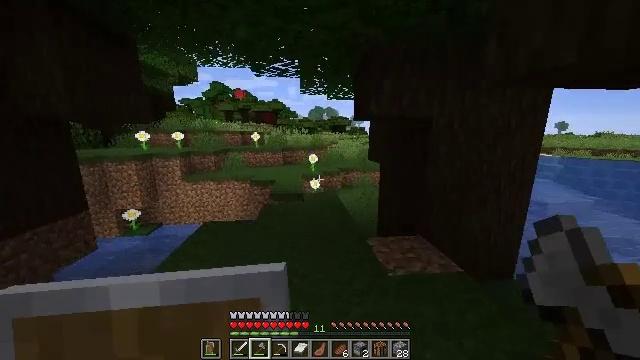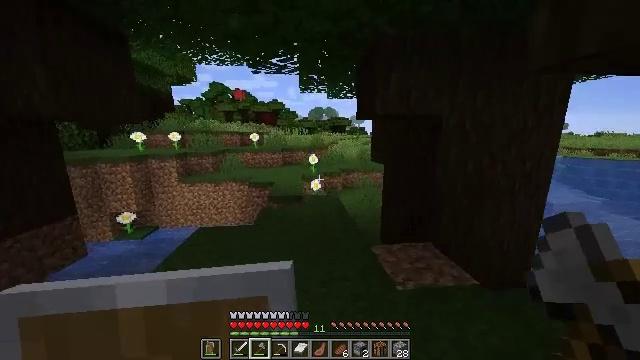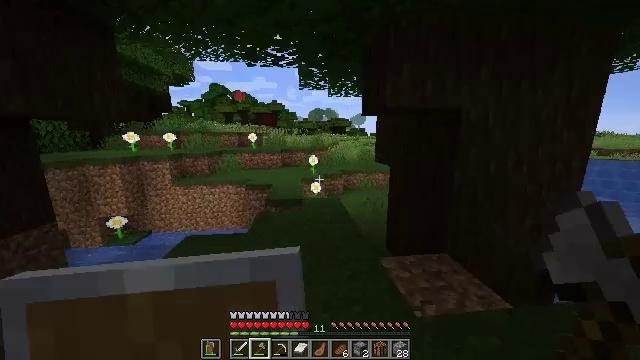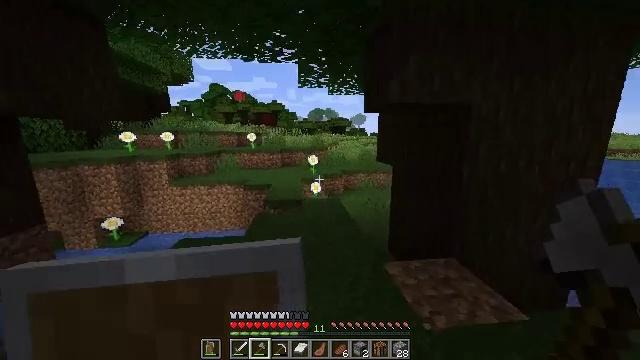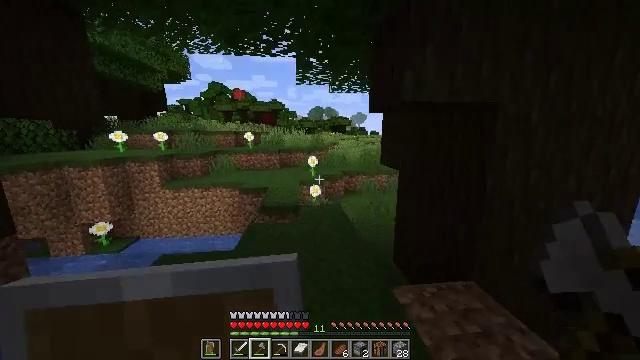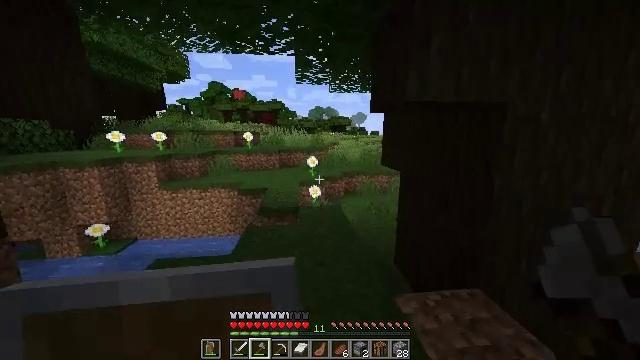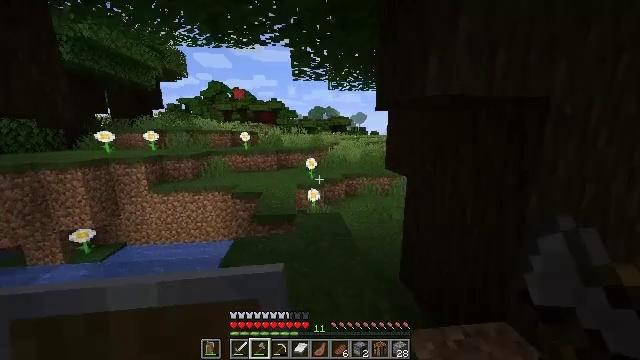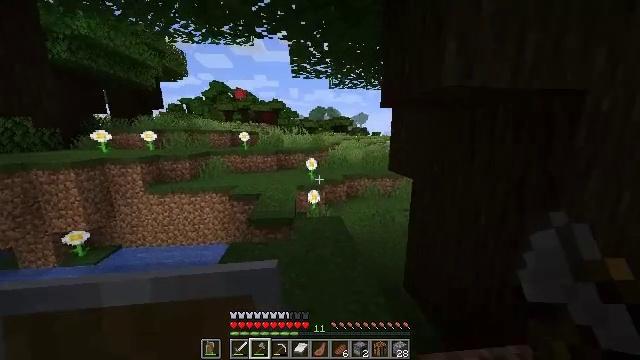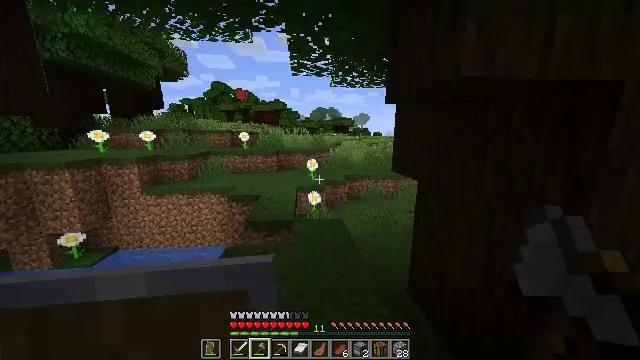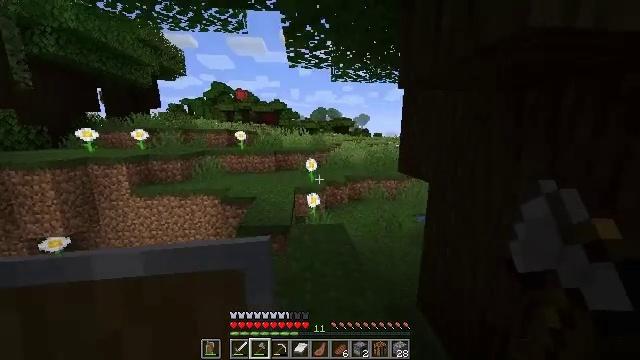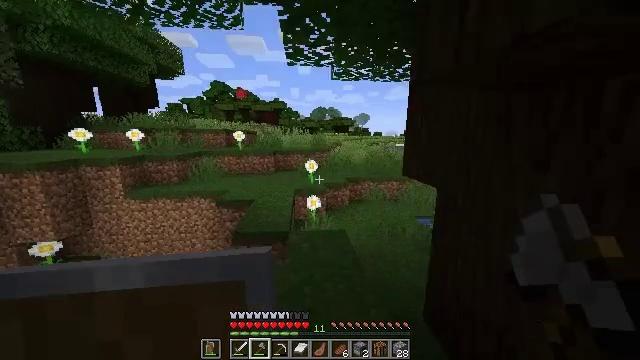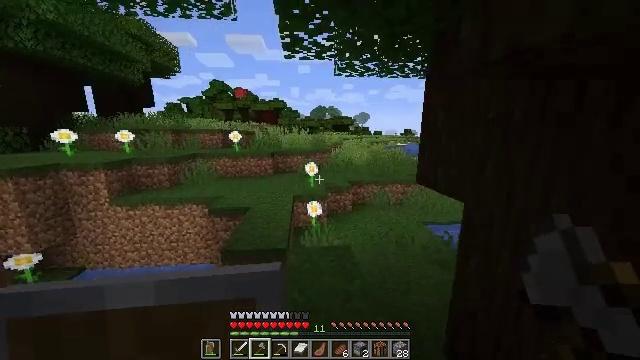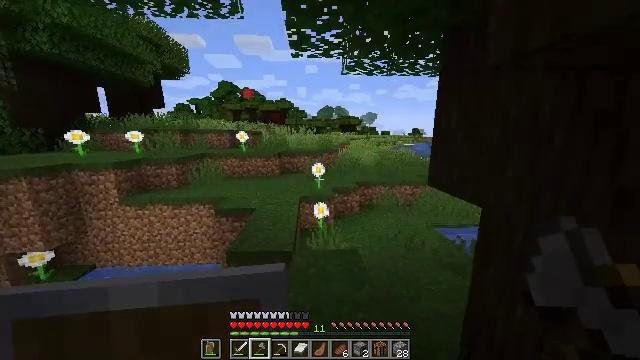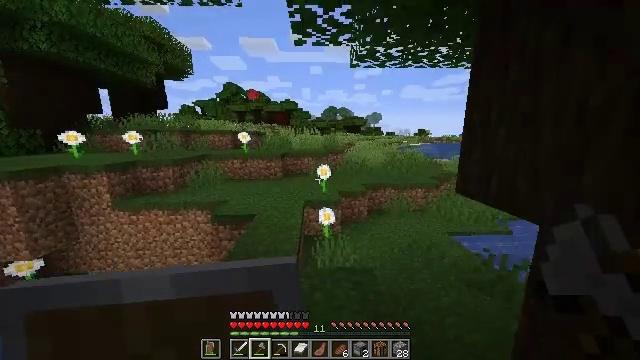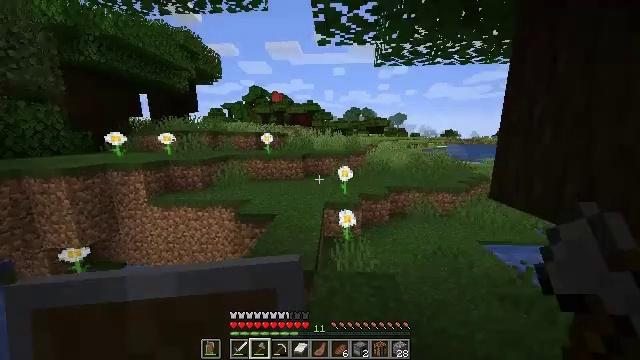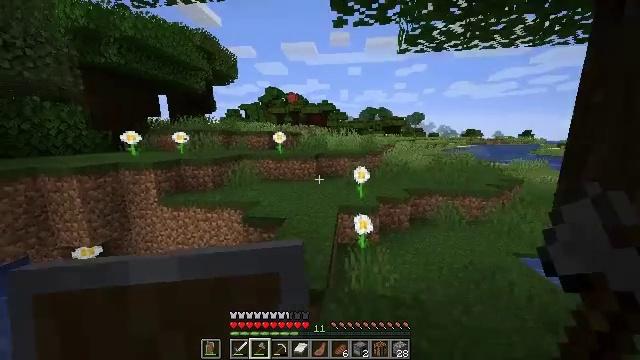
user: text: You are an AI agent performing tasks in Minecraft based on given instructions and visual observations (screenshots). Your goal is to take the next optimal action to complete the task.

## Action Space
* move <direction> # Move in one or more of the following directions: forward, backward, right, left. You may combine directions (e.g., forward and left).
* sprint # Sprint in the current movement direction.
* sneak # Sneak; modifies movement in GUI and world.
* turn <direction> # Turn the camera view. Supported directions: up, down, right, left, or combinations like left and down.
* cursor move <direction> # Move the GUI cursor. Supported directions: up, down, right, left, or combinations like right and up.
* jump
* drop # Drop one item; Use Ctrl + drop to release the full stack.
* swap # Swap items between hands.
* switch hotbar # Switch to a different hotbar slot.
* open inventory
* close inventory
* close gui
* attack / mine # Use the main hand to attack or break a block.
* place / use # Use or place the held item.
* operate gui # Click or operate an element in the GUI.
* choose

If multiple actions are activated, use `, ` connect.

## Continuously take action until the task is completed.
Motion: motion action
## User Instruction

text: Drop a spider eye.
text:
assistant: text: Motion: move forward
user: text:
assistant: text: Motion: move forward
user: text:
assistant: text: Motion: move forward
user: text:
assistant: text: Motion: move forward
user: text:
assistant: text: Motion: move forward
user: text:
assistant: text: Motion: move forward
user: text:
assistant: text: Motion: move forward
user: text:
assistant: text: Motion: move forward
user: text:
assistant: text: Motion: move forward
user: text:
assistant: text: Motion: move forward
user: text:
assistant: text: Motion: move forward
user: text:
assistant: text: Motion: move forward, turn left
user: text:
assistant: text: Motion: move forward, turn left
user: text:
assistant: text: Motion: move forward, turn left
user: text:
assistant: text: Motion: move forward, turn left
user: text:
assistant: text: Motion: move forward
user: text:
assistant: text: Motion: move forward
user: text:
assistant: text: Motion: move forward
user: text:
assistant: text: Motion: move forward, jump
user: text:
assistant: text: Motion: move forward, jump
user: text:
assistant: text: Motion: move forward, jump
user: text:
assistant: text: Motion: move forward, jump
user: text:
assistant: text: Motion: move forward, jump
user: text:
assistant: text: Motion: move forward
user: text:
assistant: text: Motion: move forward, turn left and up
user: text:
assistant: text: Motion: move forward
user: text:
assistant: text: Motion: move forward
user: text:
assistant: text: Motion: move forward
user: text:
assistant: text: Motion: move forward
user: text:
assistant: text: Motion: move forward